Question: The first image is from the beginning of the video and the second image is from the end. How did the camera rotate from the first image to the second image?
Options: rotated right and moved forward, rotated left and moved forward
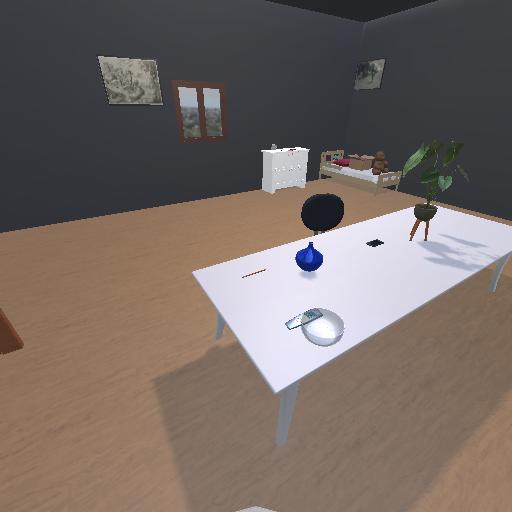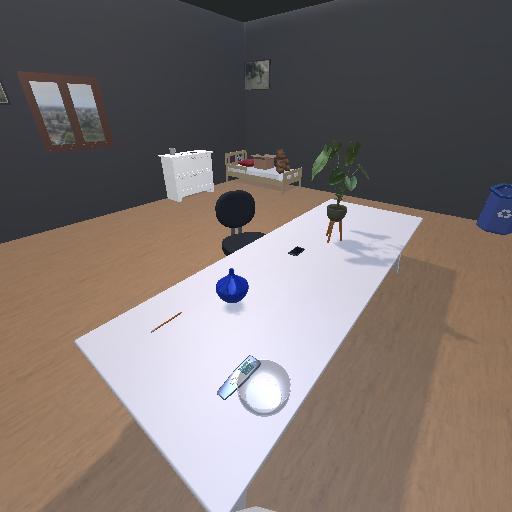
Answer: rotated right and moved forward